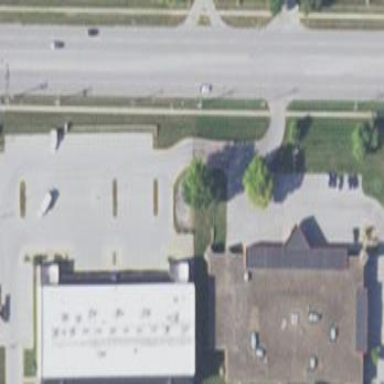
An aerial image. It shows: Office building.